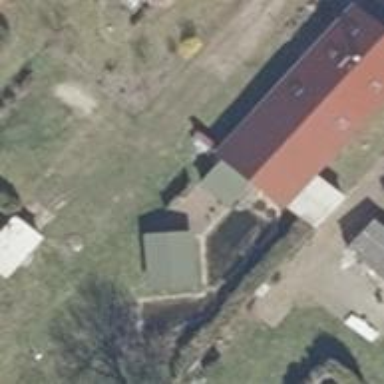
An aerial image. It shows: Detached building with gabled roof.